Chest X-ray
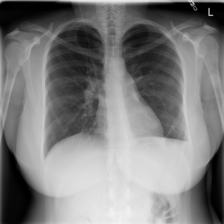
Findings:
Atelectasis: negative
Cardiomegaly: negative
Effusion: negative
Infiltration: negative
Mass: negative
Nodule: negative
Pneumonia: negative
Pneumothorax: negative
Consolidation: negative
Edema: negative
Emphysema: negative
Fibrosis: negative
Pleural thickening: negative
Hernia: negative